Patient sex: M
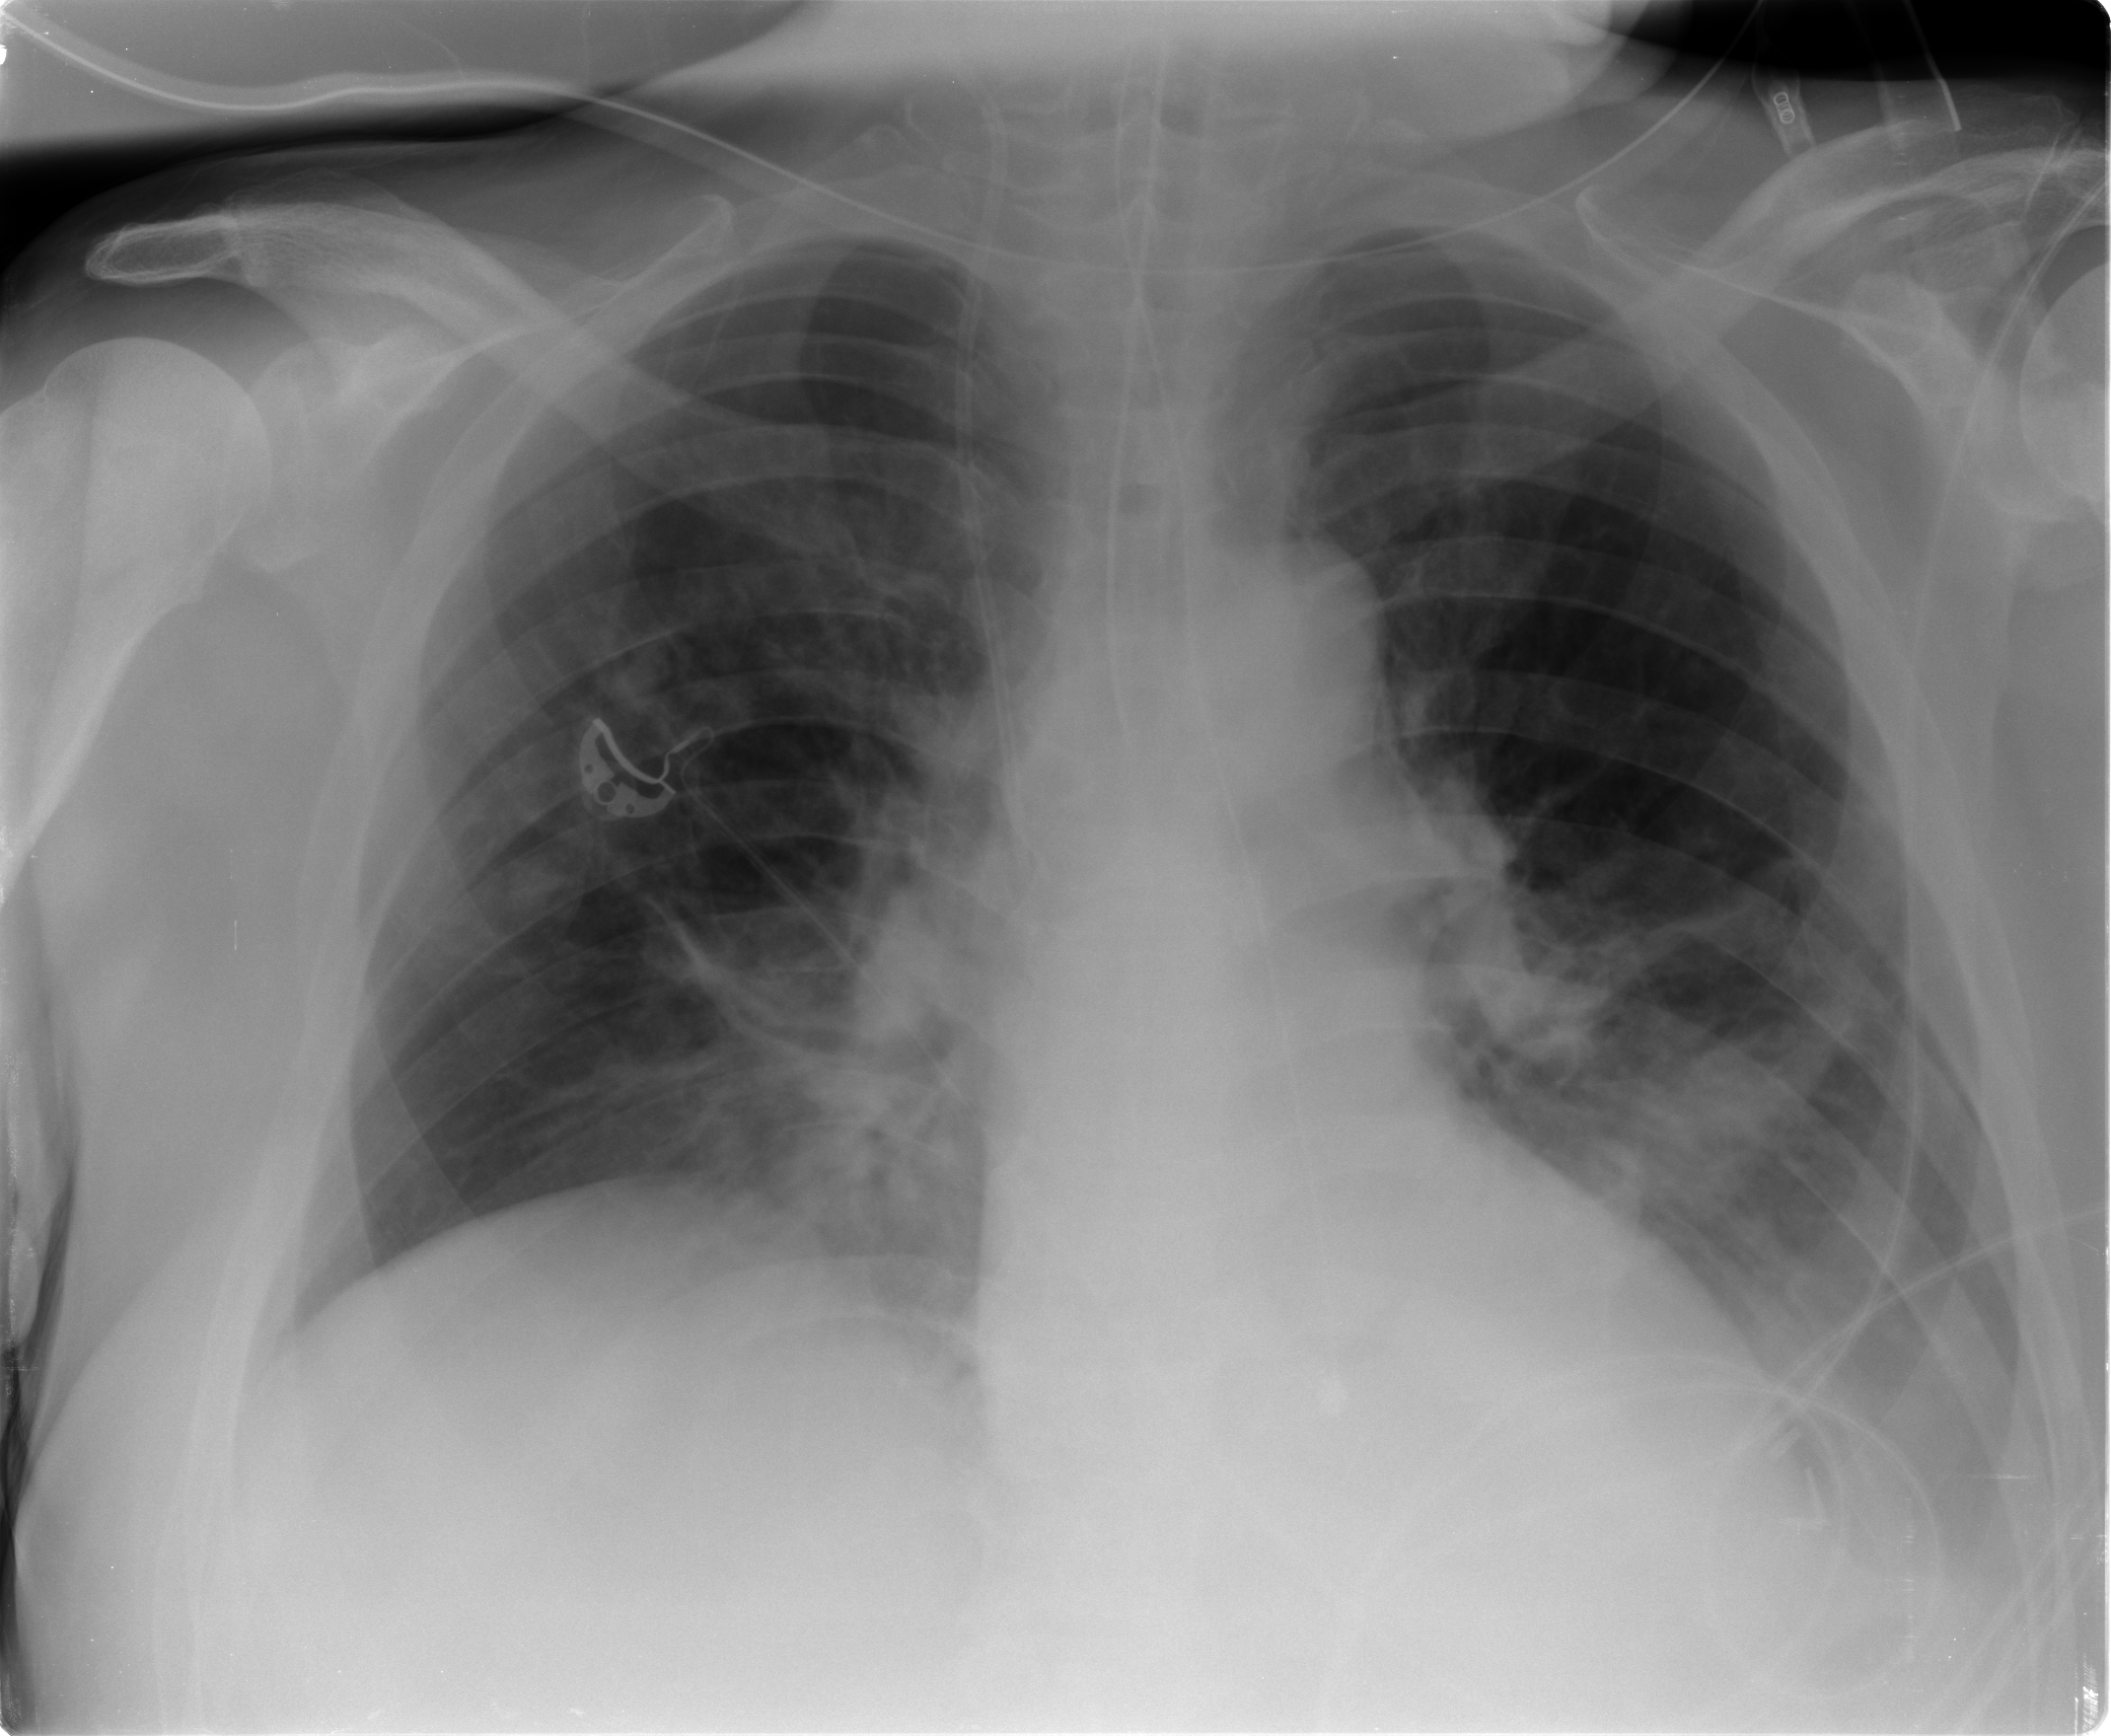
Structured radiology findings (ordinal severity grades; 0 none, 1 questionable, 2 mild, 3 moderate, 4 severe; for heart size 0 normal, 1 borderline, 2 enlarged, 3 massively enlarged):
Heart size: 0
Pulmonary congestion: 2
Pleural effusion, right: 0
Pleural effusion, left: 2
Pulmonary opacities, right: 2
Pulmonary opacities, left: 2
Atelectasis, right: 2
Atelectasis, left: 2